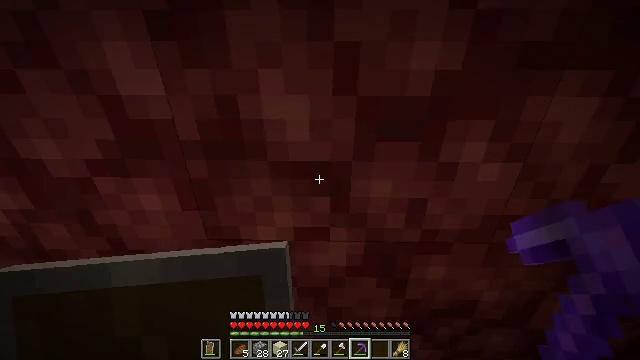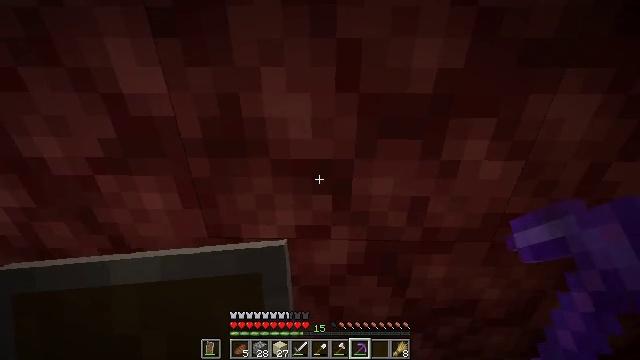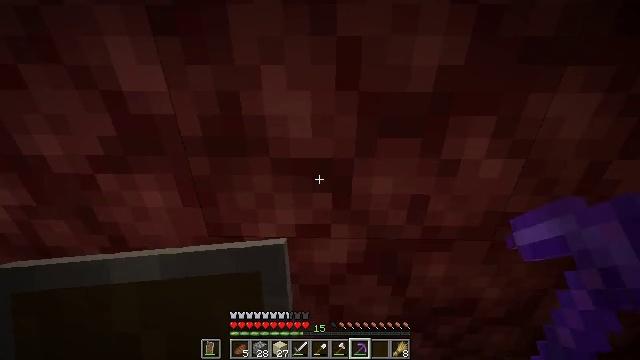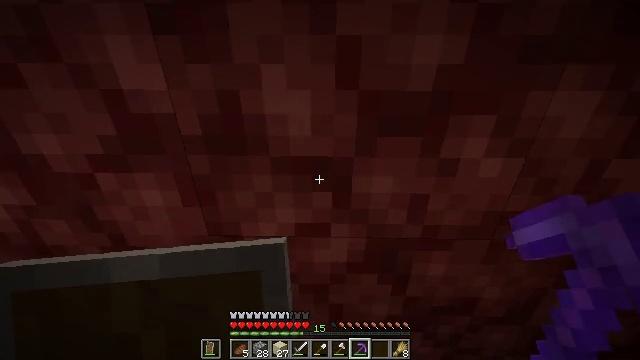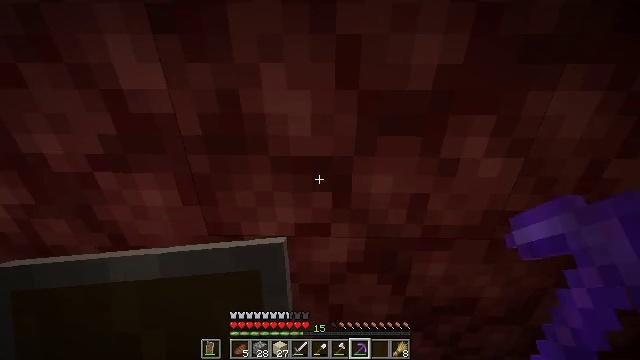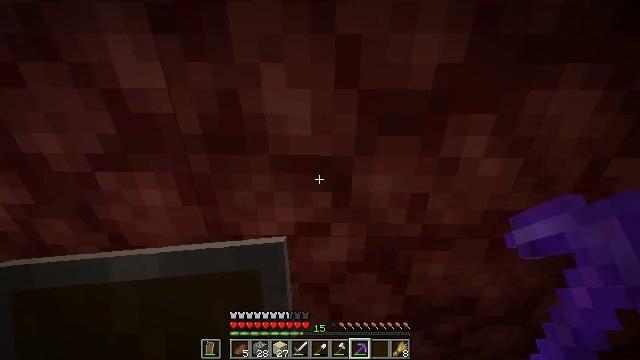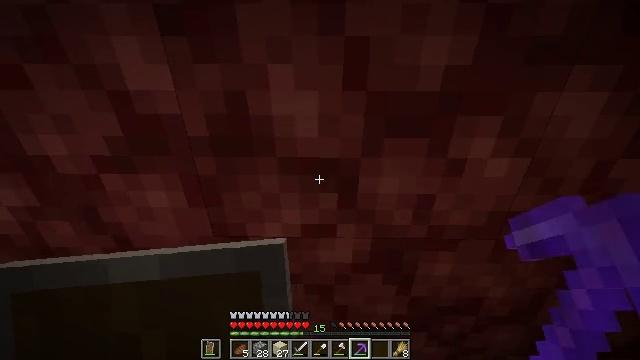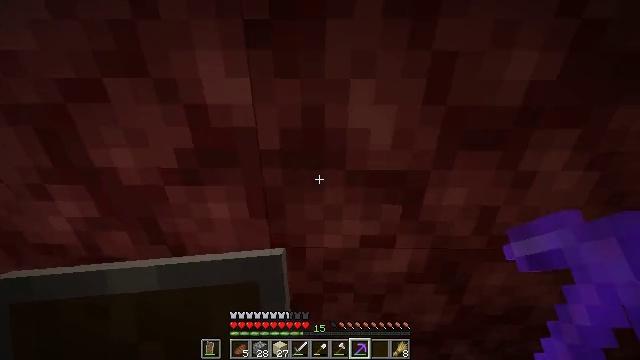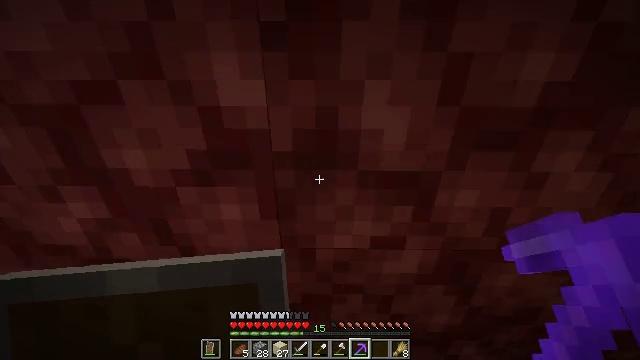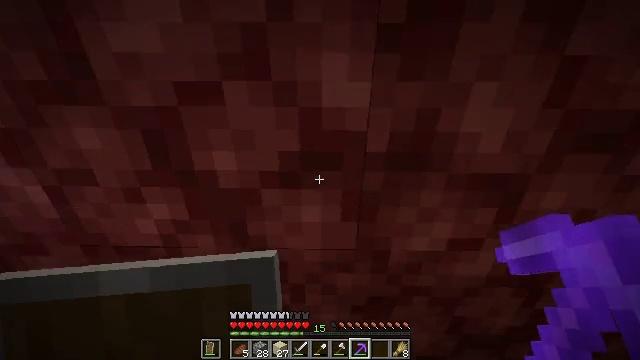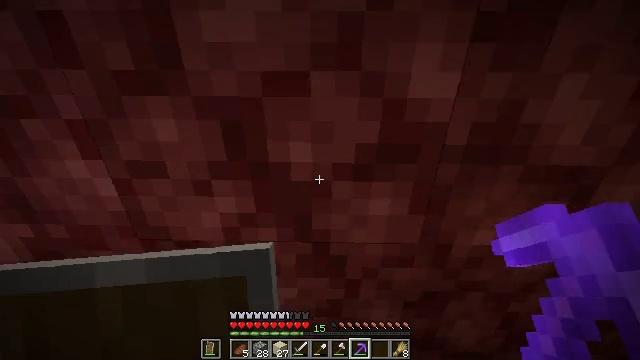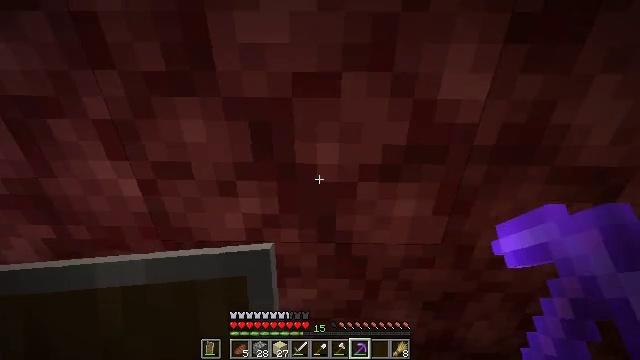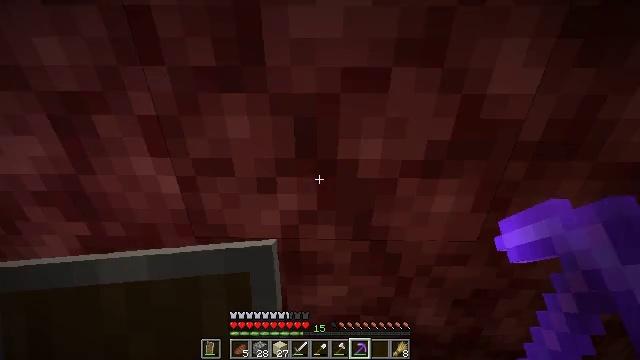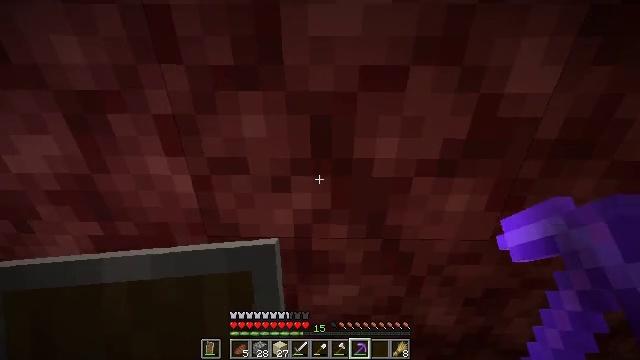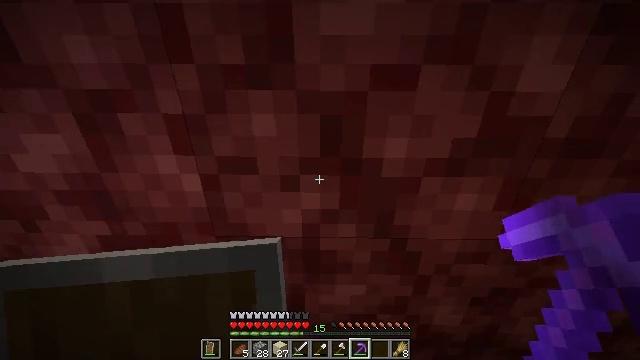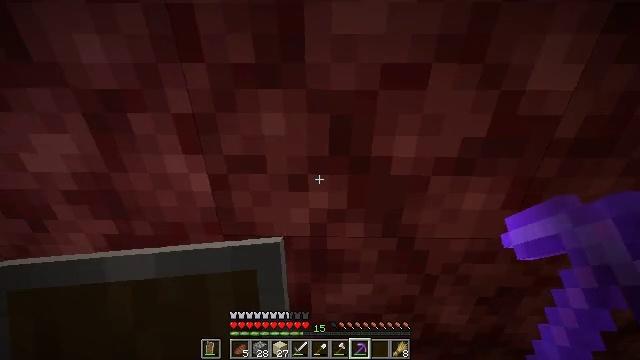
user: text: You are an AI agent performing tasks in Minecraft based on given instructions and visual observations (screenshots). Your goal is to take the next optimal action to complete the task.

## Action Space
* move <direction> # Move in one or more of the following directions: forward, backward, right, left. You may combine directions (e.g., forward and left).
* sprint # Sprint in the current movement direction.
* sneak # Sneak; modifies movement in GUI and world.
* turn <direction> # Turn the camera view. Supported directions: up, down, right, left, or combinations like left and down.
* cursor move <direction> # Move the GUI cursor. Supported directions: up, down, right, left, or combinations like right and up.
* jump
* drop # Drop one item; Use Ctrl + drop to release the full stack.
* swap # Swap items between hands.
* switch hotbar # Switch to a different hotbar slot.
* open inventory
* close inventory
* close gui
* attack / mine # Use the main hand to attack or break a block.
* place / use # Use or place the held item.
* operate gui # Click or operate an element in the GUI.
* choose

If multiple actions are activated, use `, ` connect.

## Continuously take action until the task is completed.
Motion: motion action
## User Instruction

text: Destroy the wall torch to gather it.
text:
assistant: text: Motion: no_op
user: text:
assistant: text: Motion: no_op
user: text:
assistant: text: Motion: no_op
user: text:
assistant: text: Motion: no_op
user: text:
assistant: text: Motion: no_op
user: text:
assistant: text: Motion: move left
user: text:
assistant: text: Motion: move left
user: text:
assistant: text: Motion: move left
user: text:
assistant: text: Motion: move left
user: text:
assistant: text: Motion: move left
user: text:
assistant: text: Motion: no_op
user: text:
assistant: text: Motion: no_op
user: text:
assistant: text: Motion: no_op
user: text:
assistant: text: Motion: no_op
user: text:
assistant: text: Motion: no_op
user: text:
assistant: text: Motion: no_op
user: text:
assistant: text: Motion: no_op
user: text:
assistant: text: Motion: no_op
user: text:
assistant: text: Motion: no_op
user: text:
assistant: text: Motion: no_op
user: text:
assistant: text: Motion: no_op
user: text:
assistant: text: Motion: move left
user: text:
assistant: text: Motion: move left
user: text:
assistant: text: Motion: move left
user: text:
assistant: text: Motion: move left
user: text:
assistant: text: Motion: move left
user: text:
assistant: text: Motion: no_op
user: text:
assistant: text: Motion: no_op
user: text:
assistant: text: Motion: no_op
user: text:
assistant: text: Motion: no_op